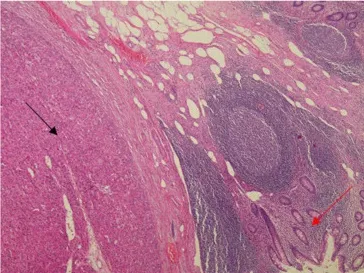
(C, D) The HE stain of pathological diagnosis. The black arrow point at tumor lesion. The red arrow point at the appendix.
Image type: pathology (h&e)